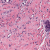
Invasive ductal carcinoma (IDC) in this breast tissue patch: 0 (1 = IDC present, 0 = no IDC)